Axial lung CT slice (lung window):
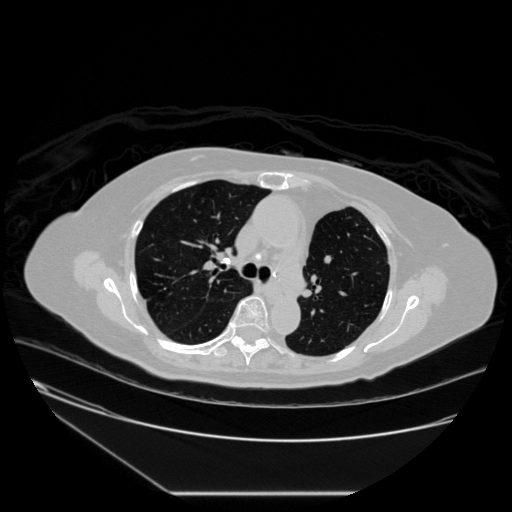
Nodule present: no